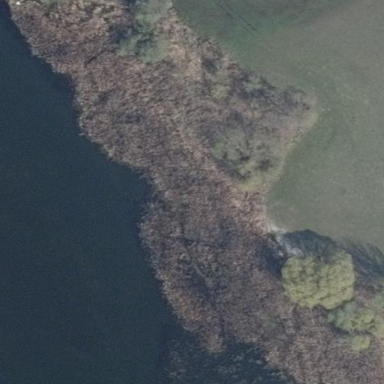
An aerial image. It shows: Reedbed in wetland area.